Interaction volume radius: 5 \u00c5
Interaction volume height: 15 \u00c5
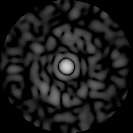
Disorder parameter: 0.8723